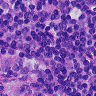
Metastatic tissue present: no